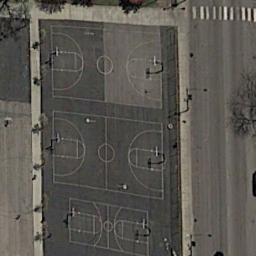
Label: basketball_court